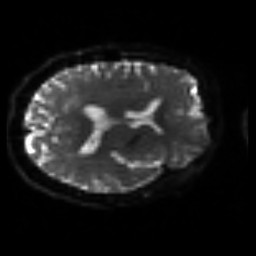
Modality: sbref
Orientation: axial
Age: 71
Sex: female
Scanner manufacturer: siemens
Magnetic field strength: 3 T
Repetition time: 3.2 s
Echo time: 0.081 s